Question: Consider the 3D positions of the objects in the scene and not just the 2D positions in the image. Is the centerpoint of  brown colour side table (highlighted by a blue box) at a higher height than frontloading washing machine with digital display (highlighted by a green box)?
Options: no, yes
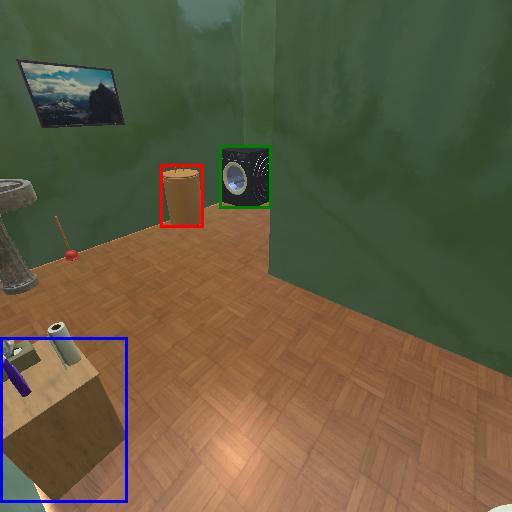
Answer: no